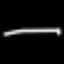
Label: line